Interaction volume radius: 5 \u00c5
Interaction volume height: 10 \u00c5
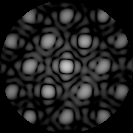
Disorder parameter: 0.1288